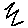
Label: zigzag